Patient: sex F, age 52
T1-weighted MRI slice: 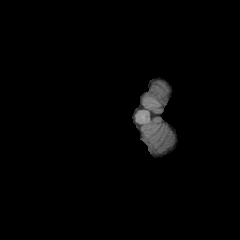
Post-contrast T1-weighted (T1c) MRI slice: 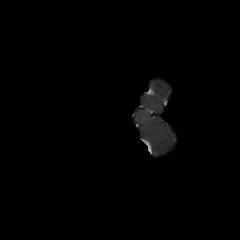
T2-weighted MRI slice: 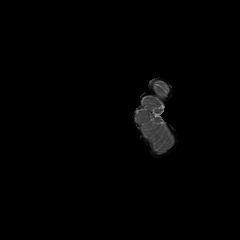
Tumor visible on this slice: no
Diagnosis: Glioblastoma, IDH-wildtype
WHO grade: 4